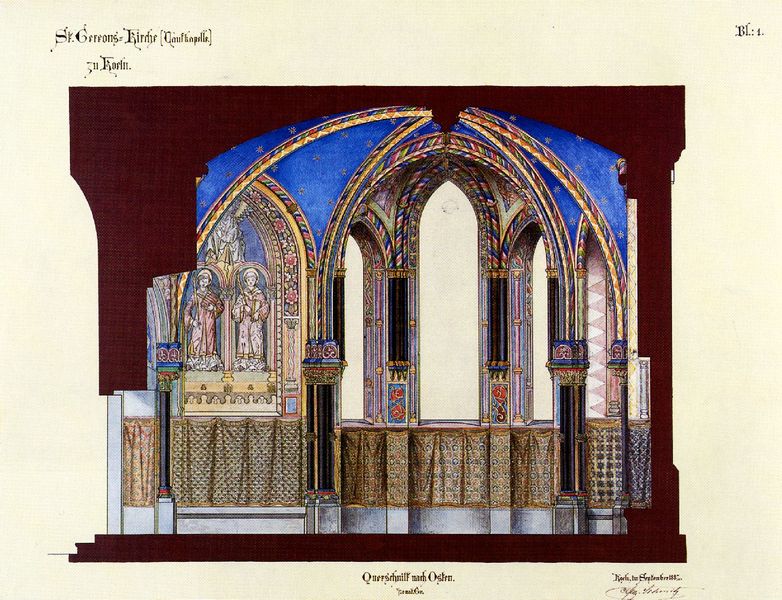
Titel: Die Taufkapelle von St. Gereon in Köln
Standort: Köln, St. Gereon (EU - D - NRW)
Schlagwörter: blau, himmel, braun, bunt, fenster, pfeiler, säulen, zeichnung, muster, architektur, signatur, vorhang, kirche, gold, tücher, farbig, schrift, bogen, studie, kuppel, detail, ornamente, gestreift, streifen, teppiche, bögen, gemustert, gewölbe, dom, druck, schnitt, sterne, sternenhimmel, seite, text, zwickel, gotisch, spitzbogen, spitzbögen, fresken, mönch, mönche, fresko, querschnitt, osten, köln, verhangen, sankt, heilge, st. georg, st. gereon, sankt gereon, gerrons, säulen vorlagen, gereon